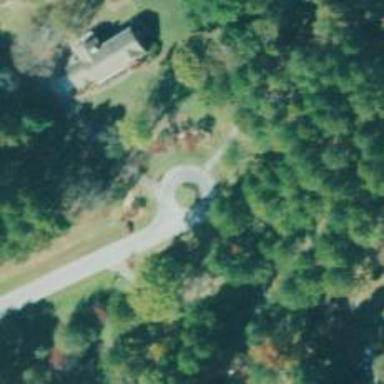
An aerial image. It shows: Turning loop on the road.